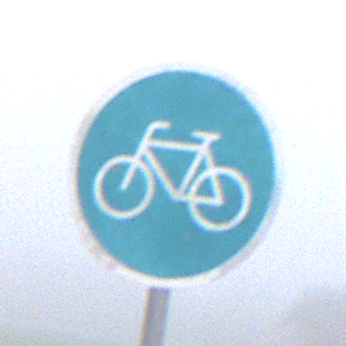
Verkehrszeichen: Radweg
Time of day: MorningAfternoon
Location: Outdoor (RoadRail)
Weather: Overcast
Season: NotSpecified
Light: Natural